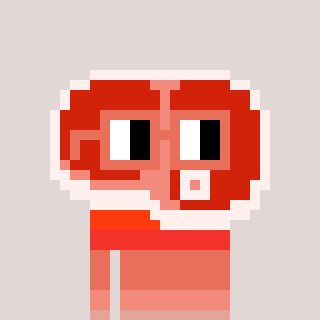
a pixel art character with square orange glasses, a steak-shaped head and a gold-colored body on a warm background